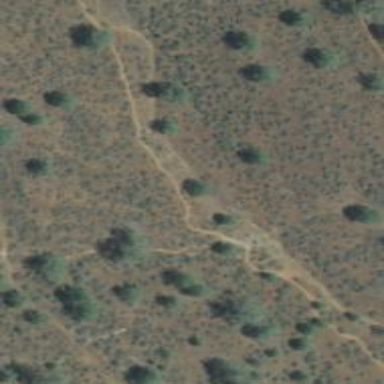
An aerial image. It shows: Path.